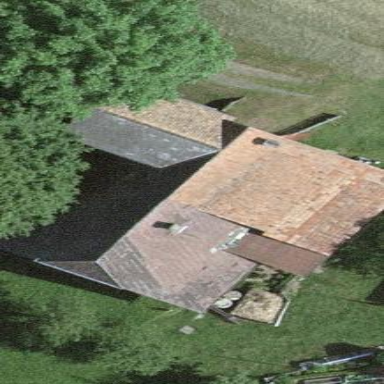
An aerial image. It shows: Farm building.